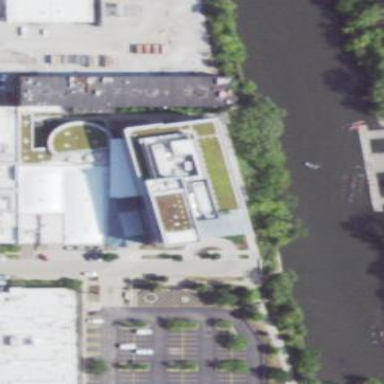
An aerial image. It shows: Office building.